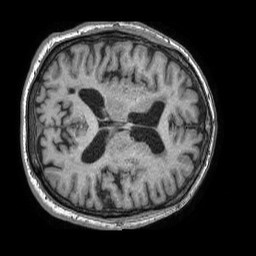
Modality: T1w
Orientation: axial
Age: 72
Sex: male
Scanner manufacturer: philips
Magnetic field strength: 1.5 T
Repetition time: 0.00754 s
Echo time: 0.003434 s